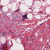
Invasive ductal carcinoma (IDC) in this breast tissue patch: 1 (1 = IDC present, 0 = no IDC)